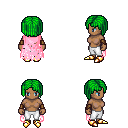
a pixel art fantasy rpg character, female body template, human, dark skin, pink tattered cape, white pants, green pageboy hairstyle, cloth bracers, gold boots, four views (front, back, left, right), 2x2 character sprite sheet, small pixel art, hard edges, no anti-aliasing